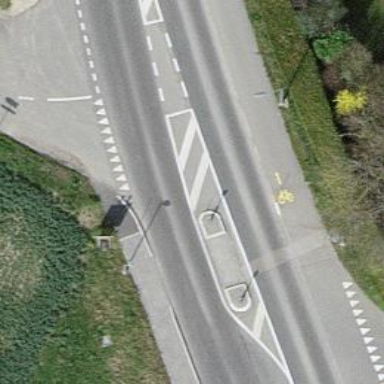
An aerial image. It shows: Traffic calming island.